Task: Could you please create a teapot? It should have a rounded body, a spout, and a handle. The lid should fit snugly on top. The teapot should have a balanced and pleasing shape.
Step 5:
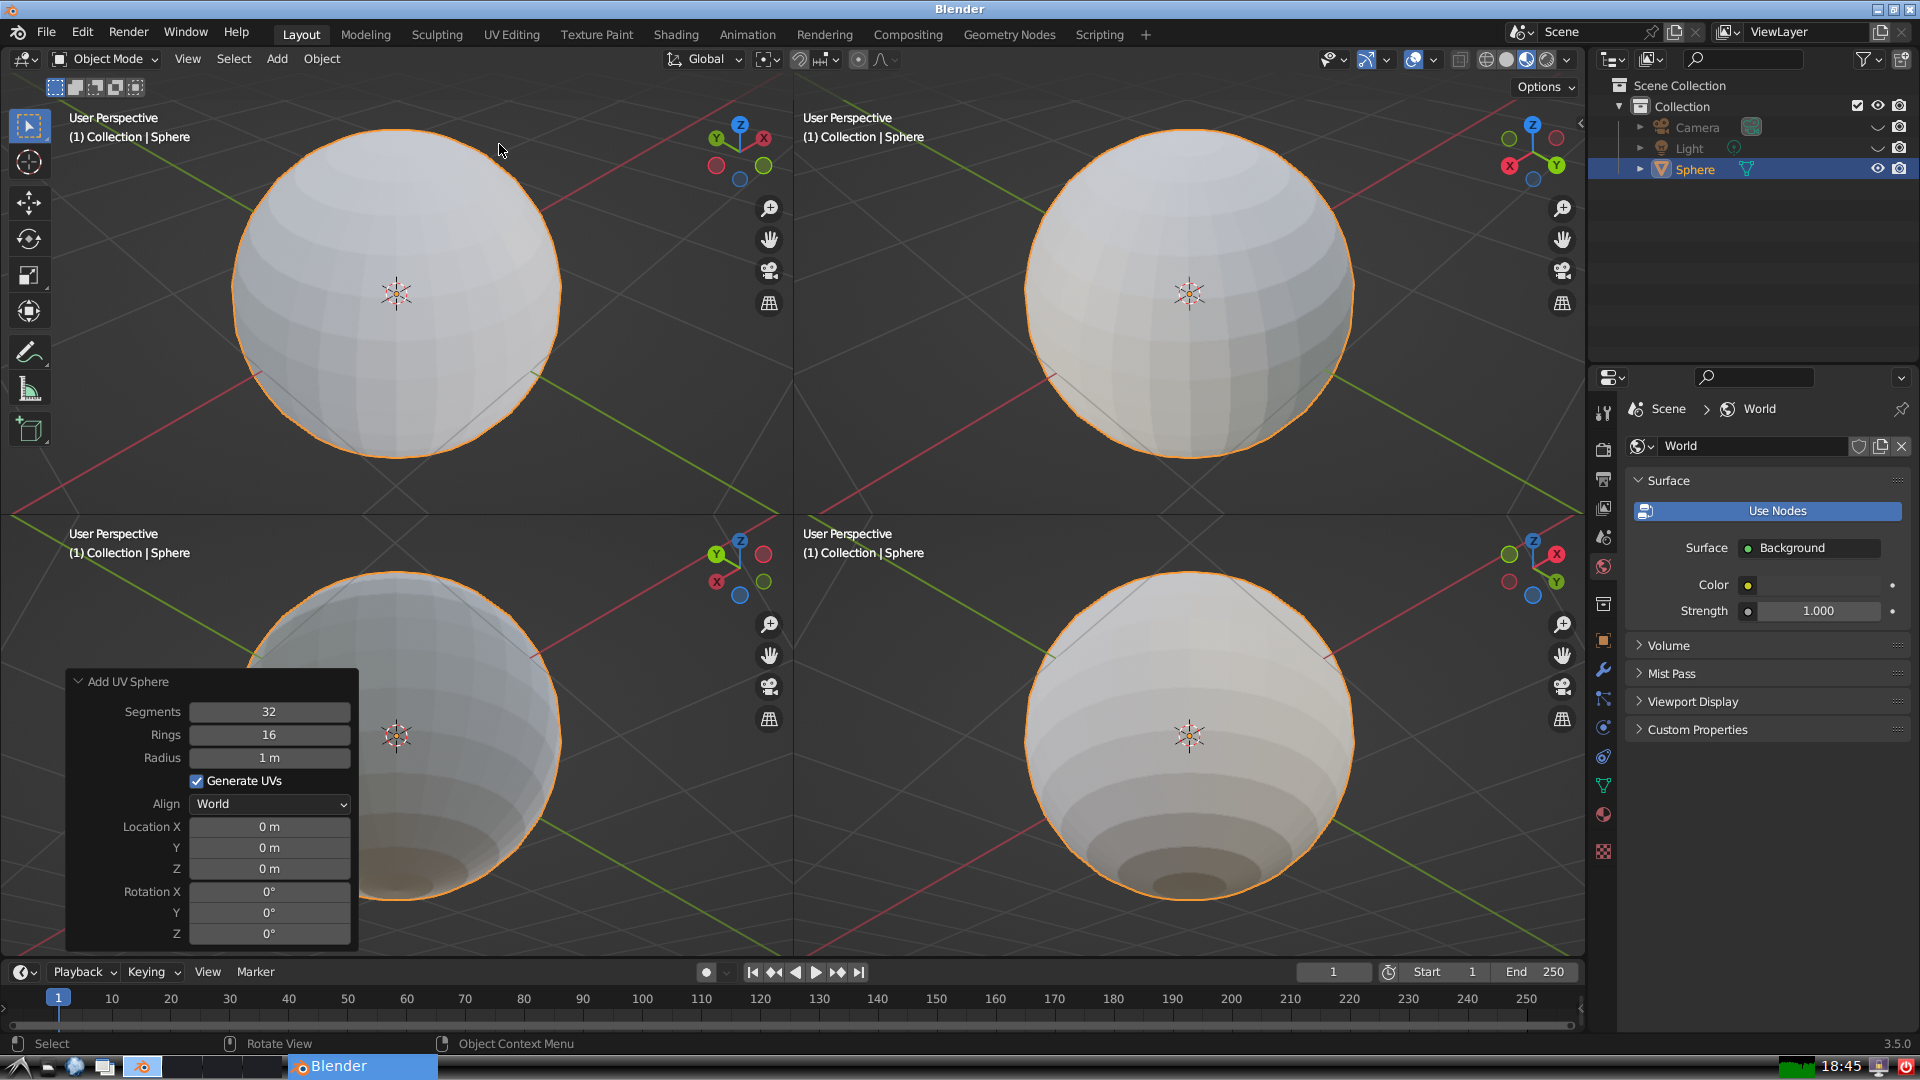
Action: {"mouse_move": [270, 758]}